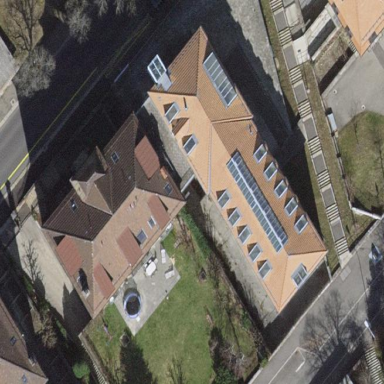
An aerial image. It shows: Building with hipped roof.